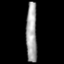
Tissue: prostate
Cell type: Myeloid cells
Senescence score: 0.796
Nuclear area (px): 656
Mean DAPI intensity: 157.877